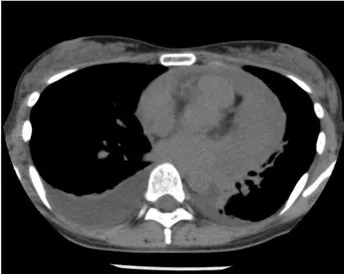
Imaging findings. Computed Tomography (CT) revealed cardiac enlargement, pericardial effusion, and bilateral pleural effusion (C).
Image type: radiology (ct)